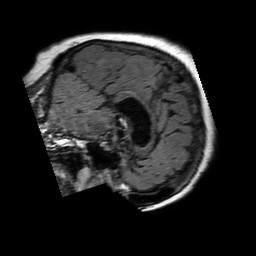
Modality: FLAIR
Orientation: sagittal
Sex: female
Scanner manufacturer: philips
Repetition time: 11 s
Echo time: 0.125 s